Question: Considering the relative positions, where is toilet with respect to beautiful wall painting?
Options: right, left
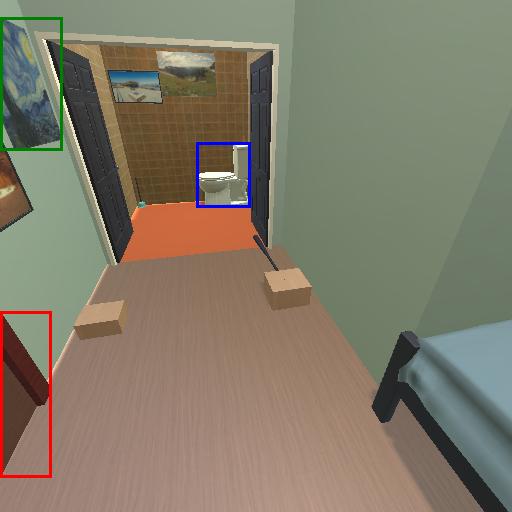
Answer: right